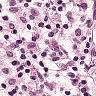
Metastatic tissue present: no